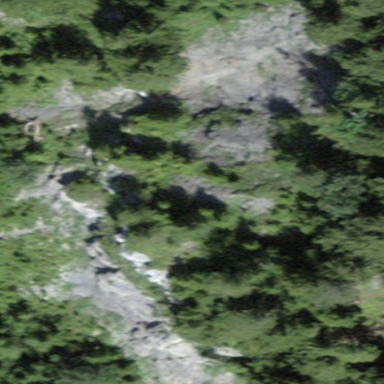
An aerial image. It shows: Natural scree.